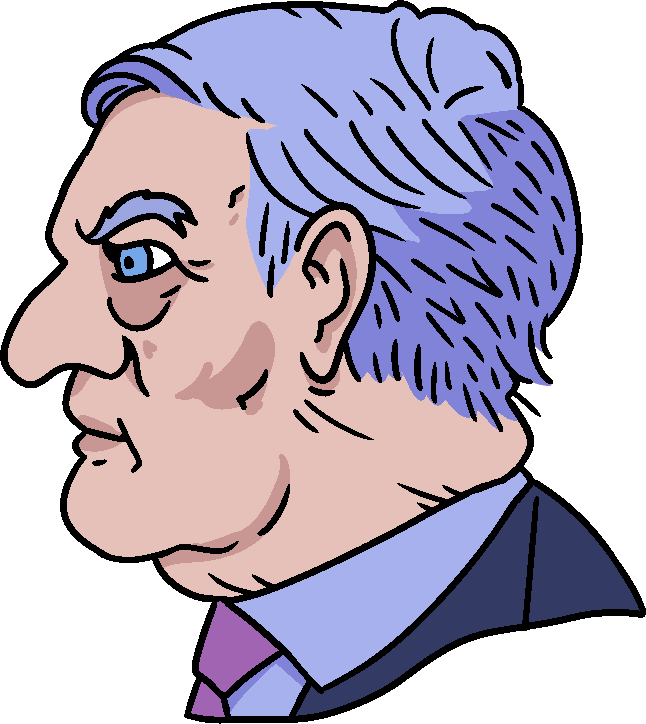
Label: 4_Yes_Chad